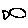
Label: fish